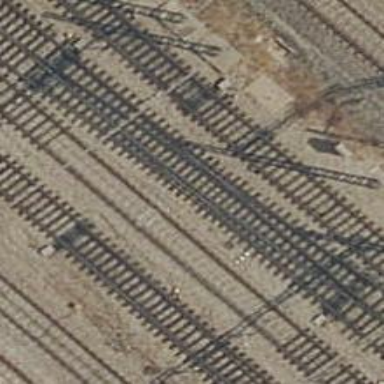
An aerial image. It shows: Railway track with contact lines for electrification.